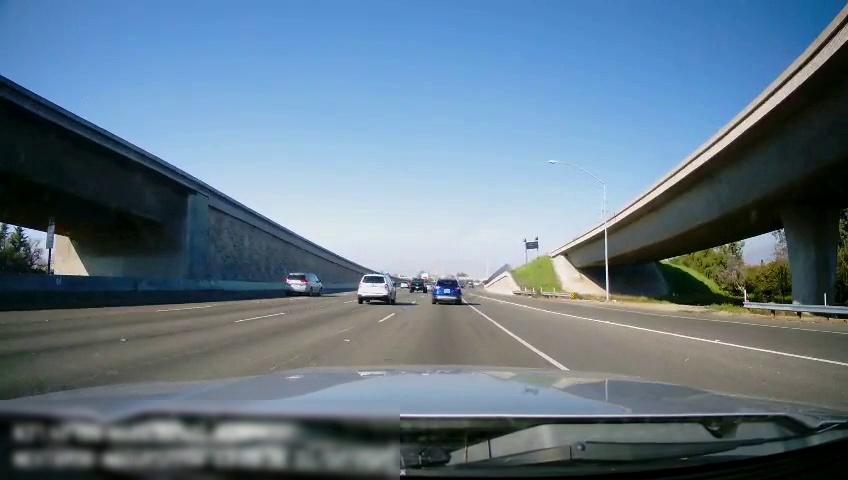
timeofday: Day
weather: Sunny
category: Drivable Space
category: Vehicles | SUV
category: Vehicles | SUV
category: Vehicles | Van
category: Vehicles | SUV
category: Lanes | Current Lane
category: Lanes | Alternate Lane
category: Lanes | Alternate Lane
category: Lanes | Current Lane
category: Lanes | Alternate Lane
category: Lanes | Alternate Lane
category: Traffic | Signs